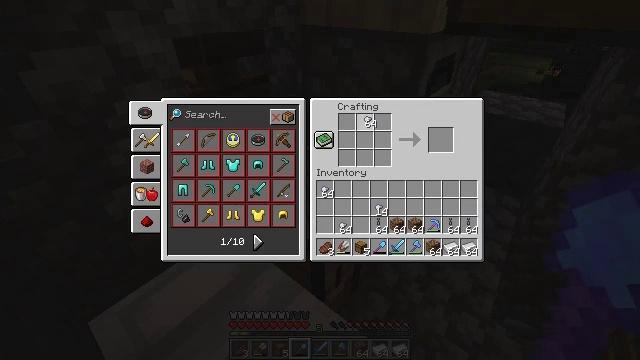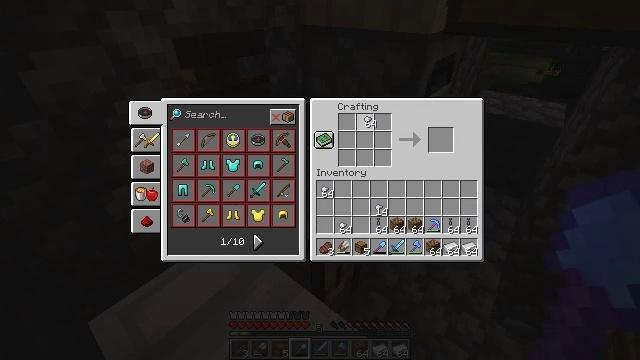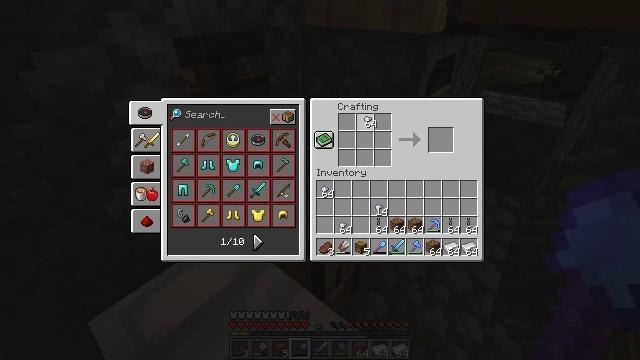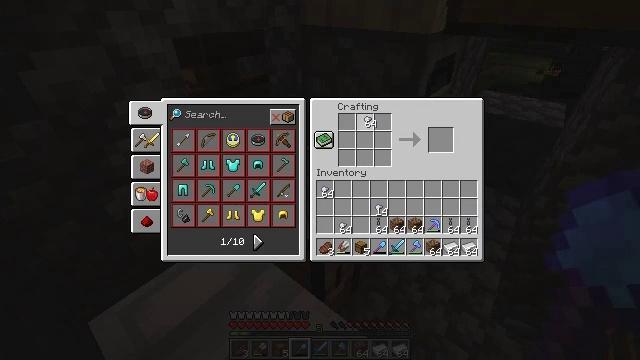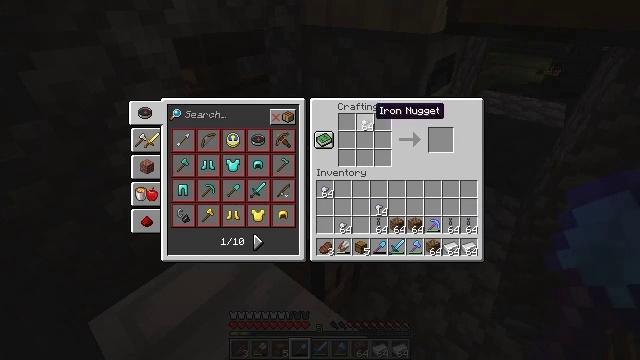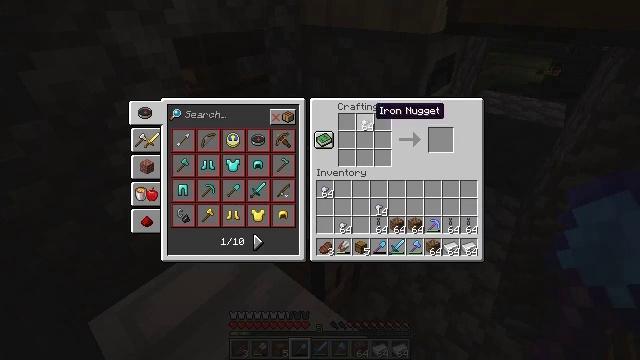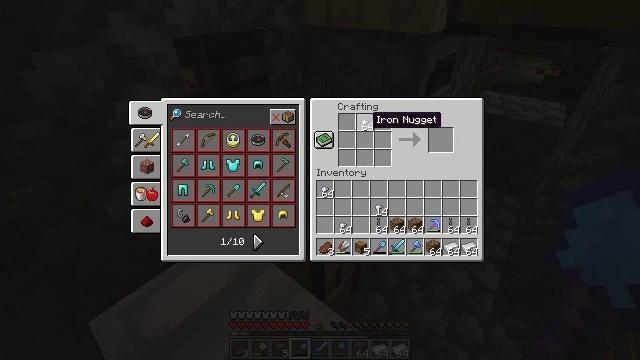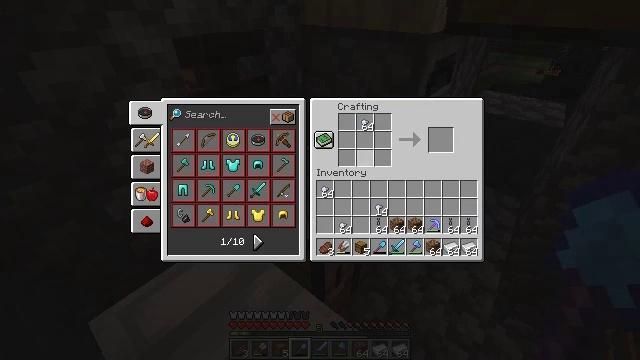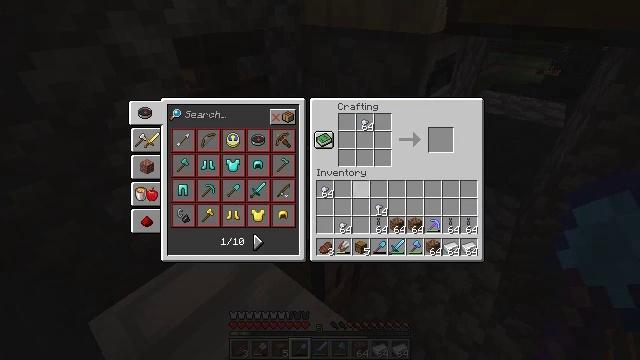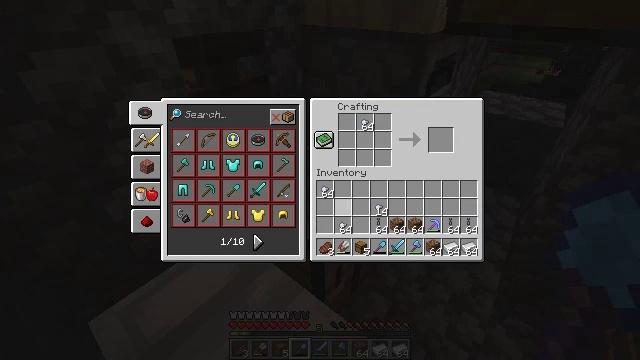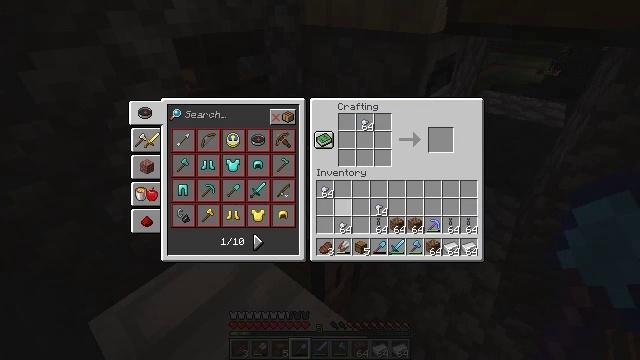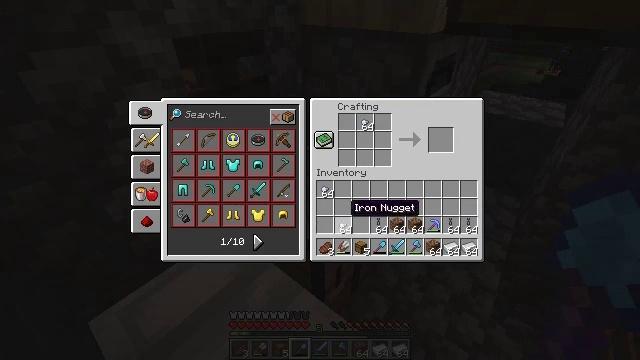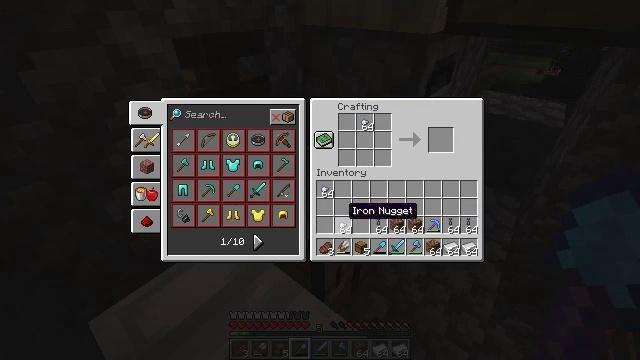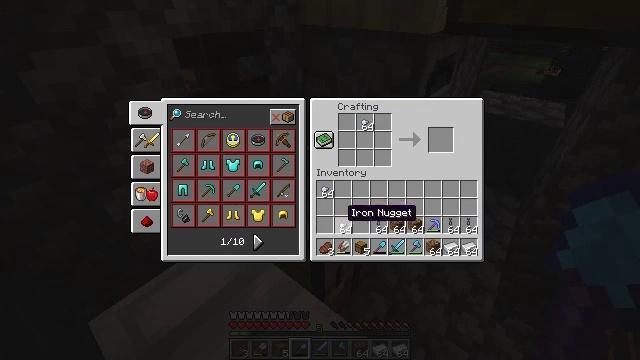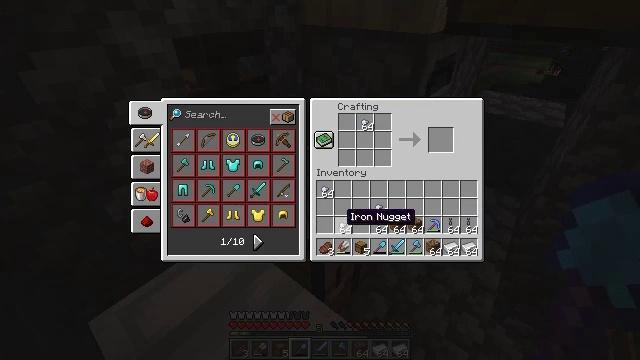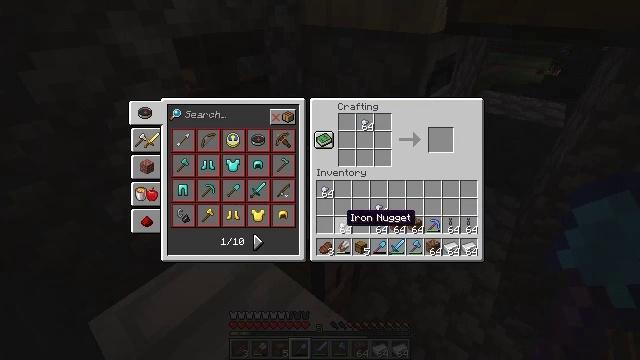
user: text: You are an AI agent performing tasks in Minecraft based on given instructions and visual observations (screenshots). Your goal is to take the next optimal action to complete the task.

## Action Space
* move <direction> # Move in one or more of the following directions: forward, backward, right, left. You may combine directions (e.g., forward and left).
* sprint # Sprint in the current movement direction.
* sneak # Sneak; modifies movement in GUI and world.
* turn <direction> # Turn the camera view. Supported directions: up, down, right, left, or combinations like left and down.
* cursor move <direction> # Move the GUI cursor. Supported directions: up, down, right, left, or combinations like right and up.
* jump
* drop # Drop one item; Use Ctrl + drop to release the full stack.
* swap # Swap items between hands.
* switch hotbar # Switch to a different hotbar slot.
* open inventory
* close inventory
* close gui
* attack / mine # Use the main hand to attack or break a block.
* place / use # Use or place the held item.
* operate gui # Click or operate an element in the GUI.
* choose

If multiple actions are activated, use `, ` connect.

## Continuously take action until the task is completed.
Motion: motion action
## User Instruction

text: Make a chain with iron nuggets and iron ingot.
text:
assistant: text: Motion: operate gui
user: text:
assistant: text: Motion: operate gui
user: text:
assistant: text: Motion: operate gui
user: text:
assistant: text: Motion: no_op
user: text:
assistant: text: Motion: no_op
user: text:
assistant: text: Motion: cursor move down
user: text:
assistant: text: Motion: cursor move left and down
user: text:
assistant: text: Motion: cursor move down
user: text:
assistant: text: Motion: cursor move down
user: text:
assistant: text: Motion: cursor move down
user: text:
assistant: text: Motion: no_op
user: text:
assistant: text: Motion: no_op
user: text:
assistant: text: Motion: no_op
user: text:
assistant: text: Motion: no_op
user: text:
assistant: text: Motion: no_op
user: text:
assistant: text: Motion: no_op
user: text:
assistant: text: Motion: operate gui
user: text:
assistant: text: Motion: cursor move up, operate gui
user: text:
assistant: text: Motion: cursor move right and up
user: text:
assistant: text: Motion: cursor move right and up
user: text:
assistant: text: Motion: cursor move up
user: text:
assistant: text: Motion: cursor move up
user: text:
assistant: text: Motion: no_op
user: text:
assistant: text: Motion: no_op
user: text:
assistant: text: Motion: no_op
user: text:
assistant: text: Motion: operate gui
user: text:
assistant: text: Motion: operate gui
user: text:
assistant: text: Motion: operate gui
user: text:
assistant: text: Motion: no_op
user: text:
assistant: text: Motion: no_op